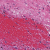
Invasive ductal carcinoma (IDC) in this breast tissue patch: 1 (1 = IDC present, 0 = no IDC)